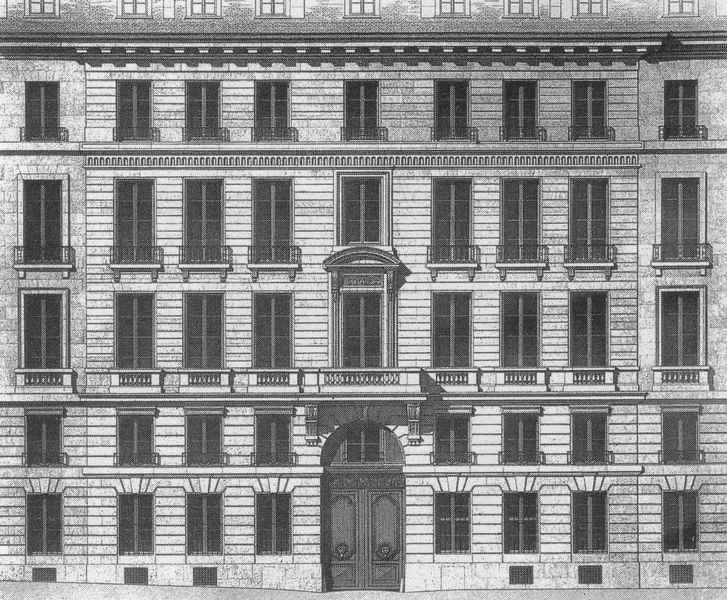
Titel: Ansicht aus den "Motifs historiques" von C. Daly (1911)
Künstler: Charles Neveu
Standort: Paris
Institution: Rue de Tournon 12
Schlagwörter: dunkel, gestein, schatten, weiß, fenster, grau, hell, holz, mitte, schwarz, skizze, strasse, tür, zeichnung, dach, gebäude, haus, schloss, wand, architektur, barock, sockel, stein, fünf, brüstung, gitter, klassizismus, frontal, gotik, renaissance, balkon, papier, ansicht, bogen, fassade, italien, studie, giebel, mauer, grafik, graphik, steinmauer, türe, rundbogen, romantik, arch, architecture, balcony, white, window, black, grey, neighbours, wall, windows, detail, symmetrie, flügeltür, türflügel, brown, geländer, railing, tor, balkone, foto, eingang, fugen, berlin, fensterkreuz, palast, palazzo, stockwerk, balustrade, dachfenster, mauerwerk, symmetrisch, schwarz-weiß, radierung, stich, für, rathaus, rom, halbrund, segmentbogen, fries, portal, rustika, fensterreihen, villa, sims, gesims, frontalansicht, quader, risalit, glasfenster, mauern, residenz, mezzanin, simse, stone, profan, florenz, rechteckig, building, houses, roof, street, etagen, geschosse, plan, ballustrade, kellerfenster, konsolen, entrance, drawing, black and white, klassik, stockwerke, shadow, sketch, bau, zierleiste, door, town, geschoss, dachgeschoss, city, aufriss, etage, fensterachsen, profanbau, ädikula, attika, rustizierung, medici, doors, sockelzone, palladio, sockelgeschoss, fensterreichen, gliederung, neo, mezzaningeschoss, fensterverdachung, doppeltür, quaderung, brick, bricks, facade, rundgiebel, baluster, fenstersturz, öffentlich, hochhaus, hausteine, blöcke, mansarden, wide, nachdruck, gesins, sammetrie, tall, altbau, segmentbogengiebel, plattenrustika, boring, architecktur, bogengiebel, fensterbrüstung, symmetrical, apartment building, apartment, gre, apartments, fasade, storeys, structured, condo, single door, 5 story, brownstone, townhouse, black ink - front of building - apartment, identical, old borthel, very old warehouse, nice door indeed, no people want to be there, all sleeping?, mainentrance